Question: What is the result of this measurement?
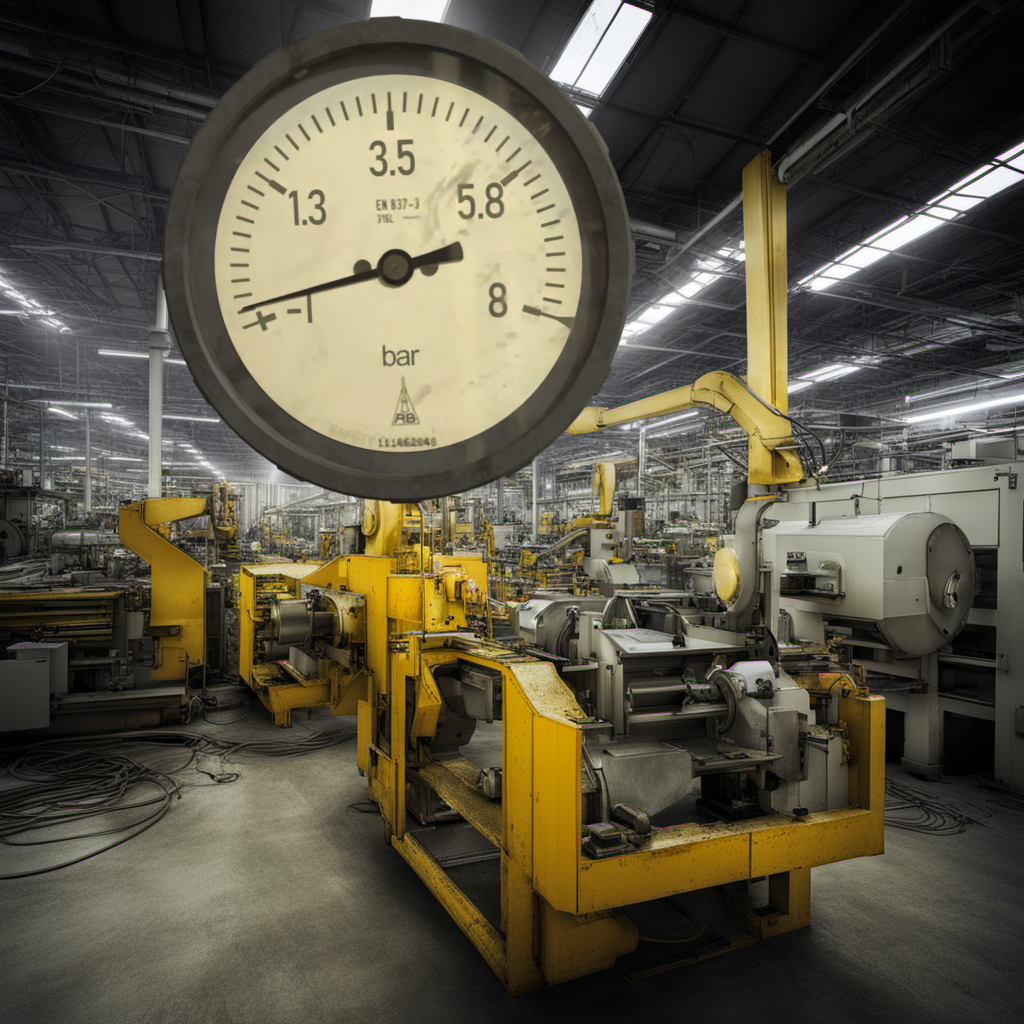
Answer: The result is -0.64
Question: What is the range of the measurement shown in the image?
Answer: The range is from -1 to 8
Question: What is the minimum and maximum value of the measurement shown in the image?
Answer: The minimum value is -1 and the maximum value is 8